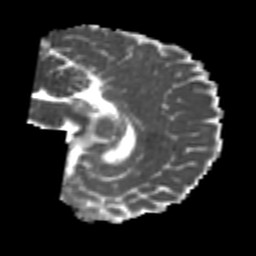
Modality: MD
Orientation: sagittal
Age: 21
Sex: male
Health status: healthy
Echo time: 0.074 s